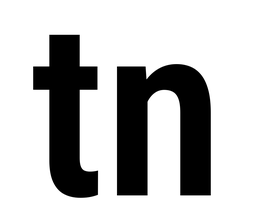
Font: Roboto_Condensed_SemiBold